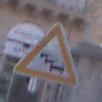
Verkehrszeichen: Stau
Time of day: SunriseSunset
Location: Outdoor (Urban)
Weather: PartlyCloudy
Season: NotSpecified
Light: Natural